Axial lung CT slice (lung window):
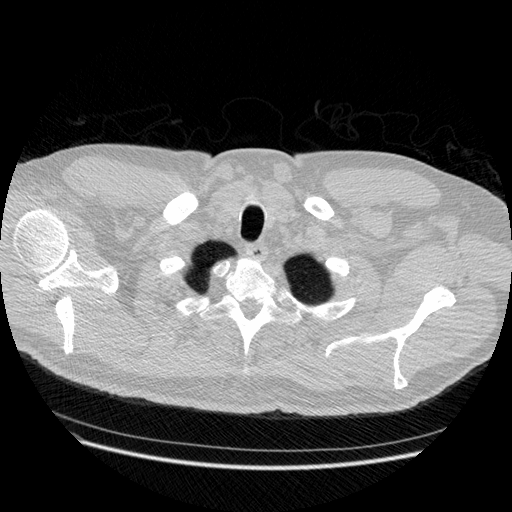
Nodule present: no